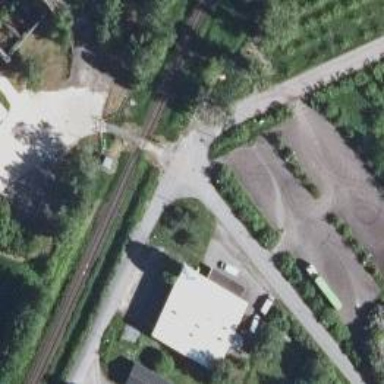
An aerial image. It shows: Railway crossing with lights and saltire markings. It has full barrier for safety.